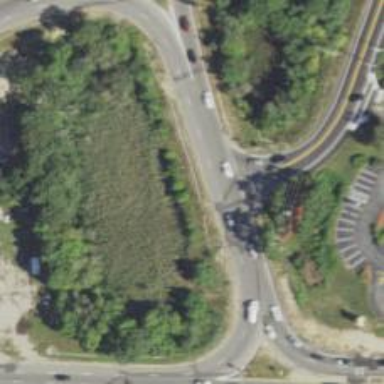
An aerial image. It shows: Circular junction with trunk road paved with asphalt.